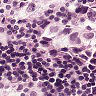
Metastatic tissue present: yes